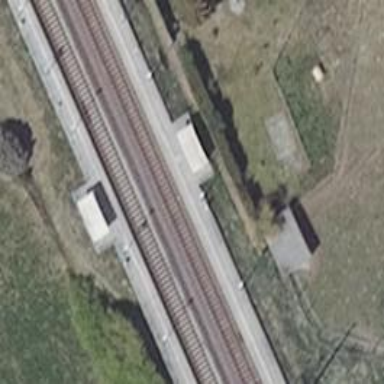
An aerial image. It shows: Public transport stop position along the railway.